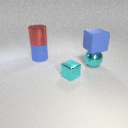
large cyan metal sphere in front of large blue rubber cylinder